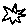
Label: star